【题型】证明题　【知识点】平面几何　【难度】easy
如图，$\triangle ABC$ 是等边三角形，点 $D$、点 $E$ 分别在 $AC$、$BC$ 上，且 $CD=CE$。连接 $BD$。

\noindent (1) 将线段 $BD$ 绕点 $D$ 按顺时针方向旋转 $60^\circ$ 得到线段 $DF$。请在图中利用尺规作图按上述要求补全图形；

\noindent (2) 在 (1) 的条件下，连接 $AF$、$EF$，证明：四边形 $ACEF$ 为平行四边形。
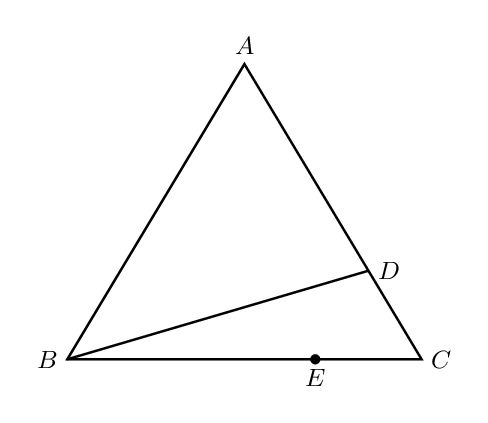
【解答】
\noindent 【详解】（1）解：如图，$DF$ 为所求；

\noindent （2）证明：连接 $BF$，

\noindent 由旋转性质得，$DB=DF$，$\angle BDF=60^\circ$，

\noindent $\therefore \triangle BDF$ 为等边三角形，

\noindent $\therefore BF=BD$，$\angle FBD=60^\circ$。

\noindent $\because \triangle ABC$ 是等边三角形，

\noindent $\therefore BA=BC$，$\angle ABC=\angle C=60^\circ$。

\noindent $\because \angle FBA=\angle FBD-\angle ABD=60^\circ-\angle ABD$，$\angle DBC=\angle ABC-\angle ABD=60^\circ-\angle ABD$，